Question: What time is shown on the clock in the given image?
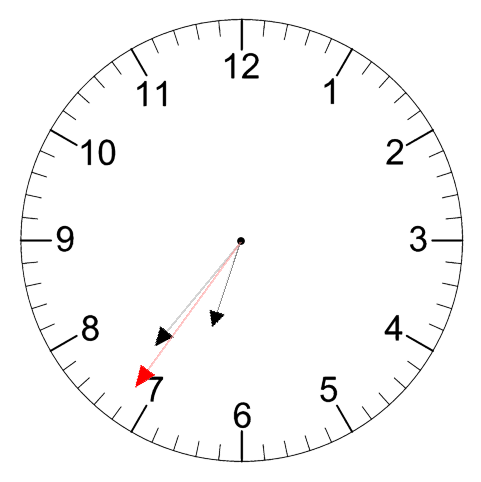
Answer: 06:36:36